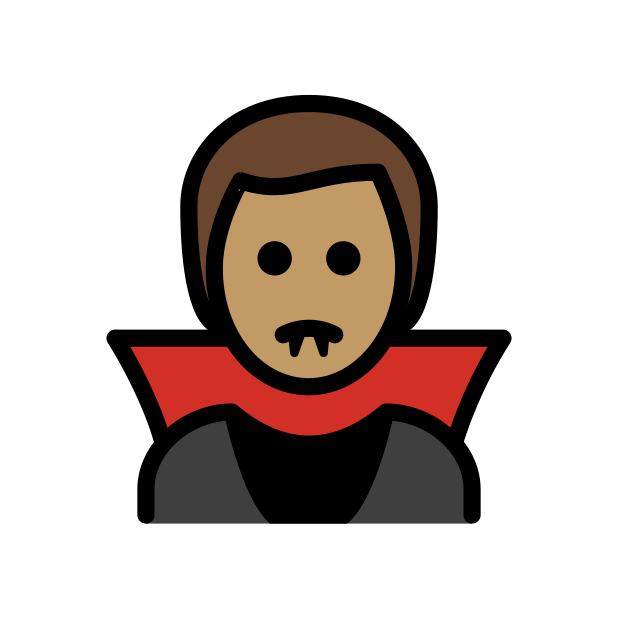
man vampire: medium skin tone